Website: apple
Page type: customer-info-address
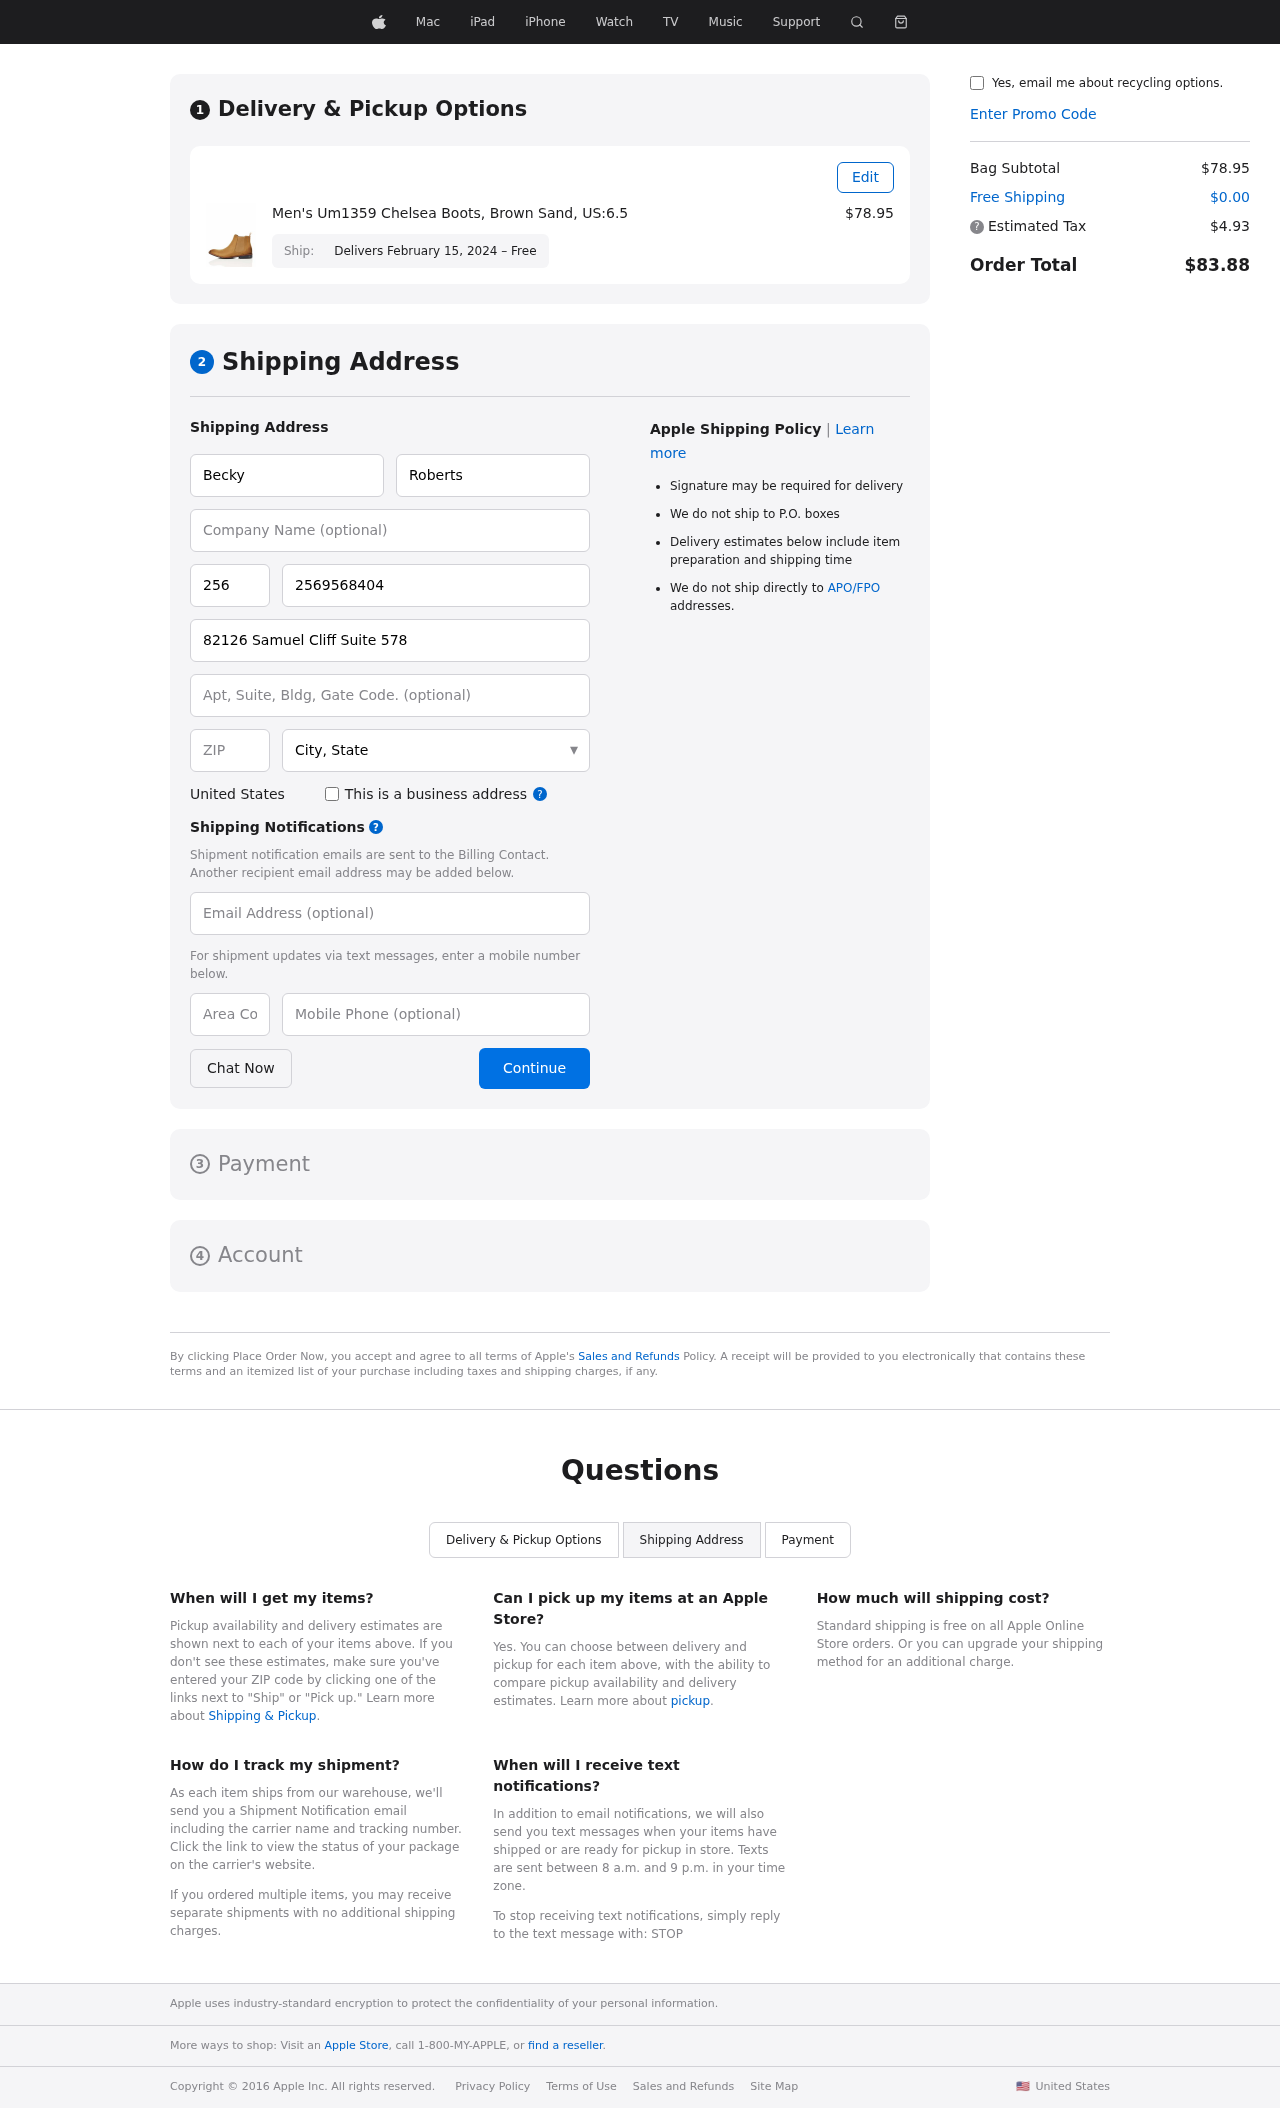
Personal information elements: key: PII_CITY_STATE
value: Carolynhaven, MN
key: PII_COUNTRY
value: United States
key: PII_EMAIL
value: beckyroberts@gmail.com
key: PII_FIRSTNAME
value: Becky
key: PII_LASTNAME
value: Roberts
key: PII_PHONE
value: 2569568404
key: PII_PHONE_ALT
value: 3349430397
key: PII_PHONE_ALT_AREA
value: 334
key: PII_PHONE_AREA
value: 256
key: PII_POSTCODE
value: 77422
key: PII_STREET
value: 82126 Samuel Cliff Suite 578
Product elements: key: PRODUCT1_NAME
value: Men's Um1359 Chelsea Boots, Brown Sand, US:6.5
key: PRODUCT1_PRICE
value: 78.95
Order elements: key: ORDER_DELIVERY_DATE
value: Delivers February 15, 2024 – Free
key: ORDER_SUBTOTAL
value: $78.95
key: ORDER_SHIPPING_COST
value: $0.00
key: ORDER_TAX
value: $4.93
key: ORDER_TOTAL
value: $83.88